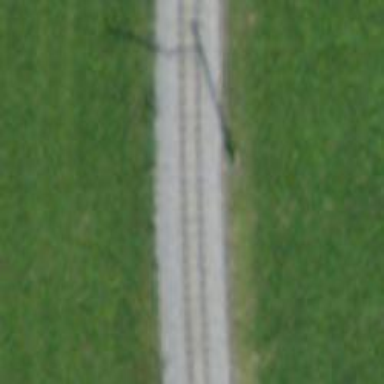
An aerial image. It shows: Narrow-gauge railway with 1 track. The tracks are electrified with contact line.